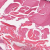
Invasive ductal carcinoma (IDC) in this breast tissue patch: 0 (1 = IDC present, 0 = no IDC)